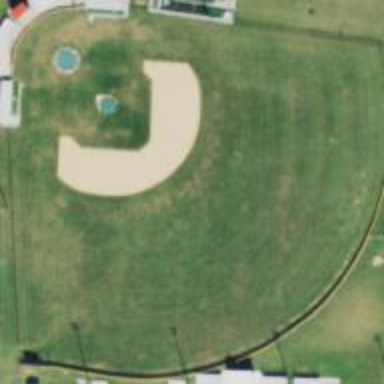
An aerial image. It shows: Baseball pitch for leisure land.